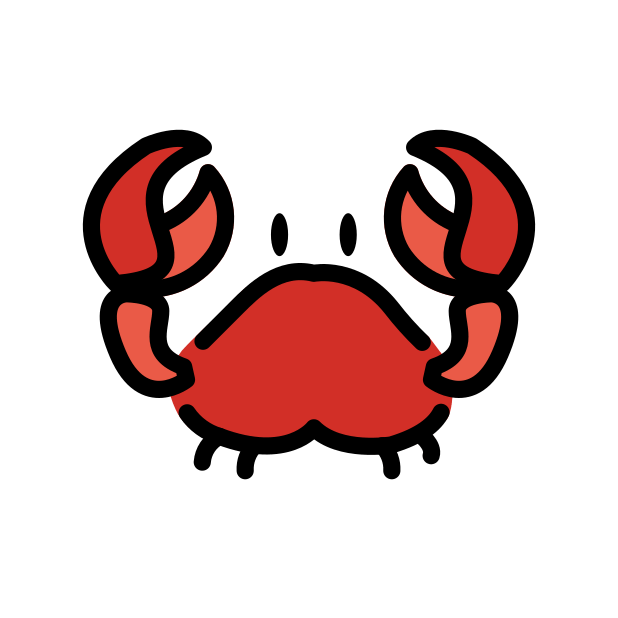
Emoji: 🦀
Name: crab
Unicode: 0x1f980